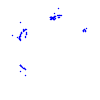
Particle: proton